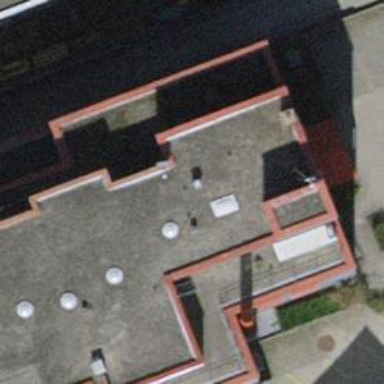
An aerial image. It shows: Restaurant.